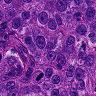
Metastatic tissue present: yes